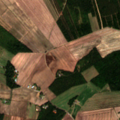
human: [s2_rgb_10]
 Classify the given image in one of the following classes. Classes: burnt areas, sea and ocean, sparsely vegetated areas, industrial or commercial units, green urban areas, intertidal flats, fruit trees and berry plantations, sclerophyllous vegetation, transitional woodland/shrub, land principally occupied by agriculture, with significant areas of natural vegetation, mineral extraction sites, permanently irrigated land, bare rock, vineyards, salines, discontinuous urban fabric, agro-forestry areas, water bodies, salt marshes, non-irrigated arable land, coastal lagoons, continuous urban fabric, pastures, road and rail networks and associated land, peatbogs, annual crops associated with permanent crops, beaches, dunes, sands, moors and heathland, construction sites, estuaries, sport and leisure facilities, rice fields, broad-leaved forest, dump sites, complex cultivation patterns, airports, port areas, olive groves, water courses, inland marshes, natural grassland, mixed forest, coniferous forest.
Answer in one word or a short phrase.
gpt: non-irrigated arable land, coniferous forest, mixed forest